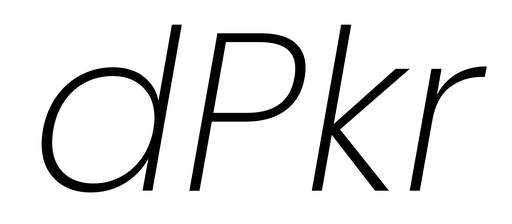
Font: Poppins-ExtraLightItalic